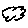
Label: cloud